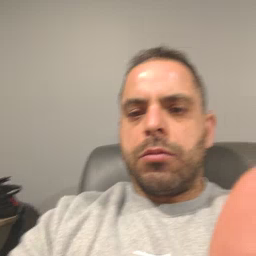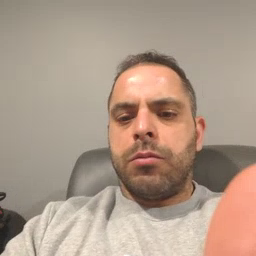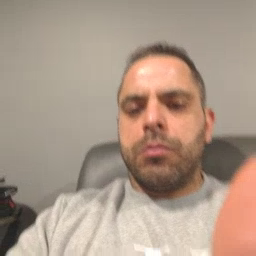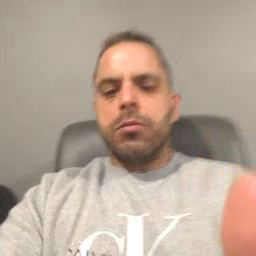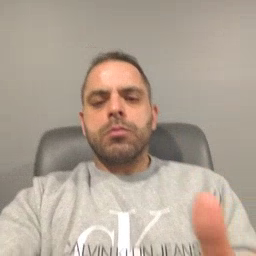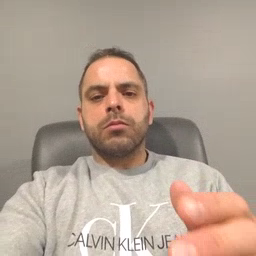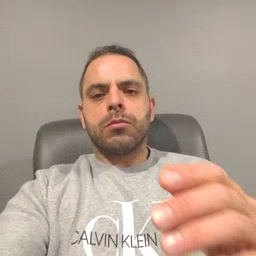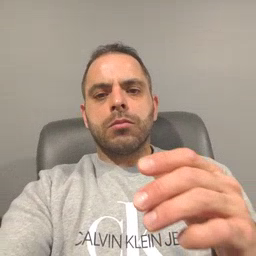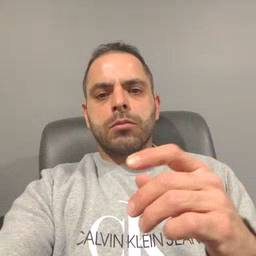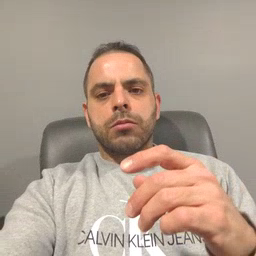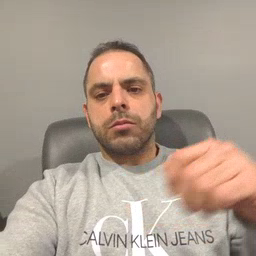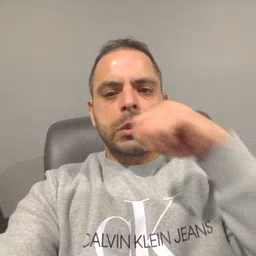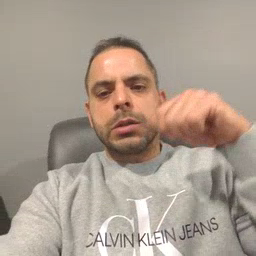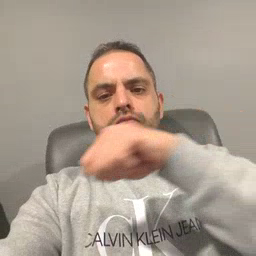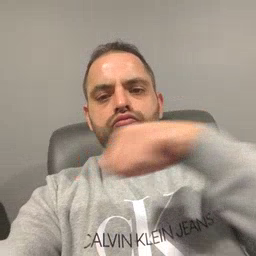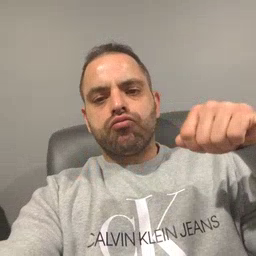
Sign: toothbrush